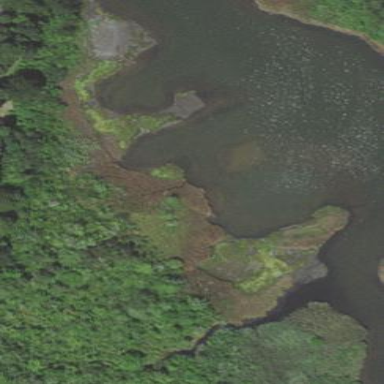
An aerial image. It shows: Beautiful wet meadow natural wetland.